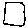
Label: square